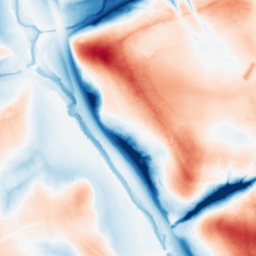
Category: classical
Decomposition family: gaussian_anisotropic
Decomposition parameters: sigma_x: 20
sigma_y: 20
Upsampling method: quartic
Upsampling parameters: scale: 2
Upsampling scale: 2